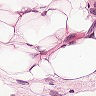
Metastatic tissue present: yes